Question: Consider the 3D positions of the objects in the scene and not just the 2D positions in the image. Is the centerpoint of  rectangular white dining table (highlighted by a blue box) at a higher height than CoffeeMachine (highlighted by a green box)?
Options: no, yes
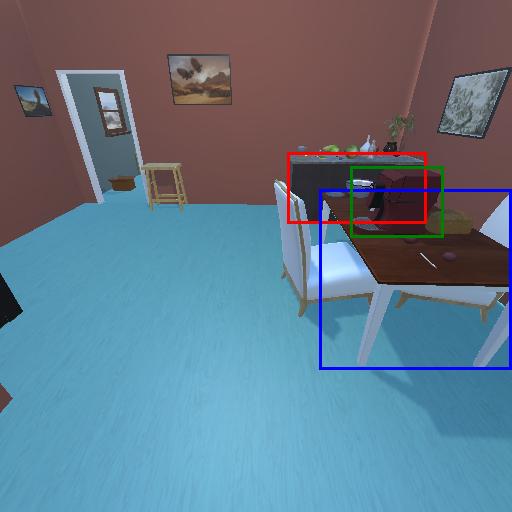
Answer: no